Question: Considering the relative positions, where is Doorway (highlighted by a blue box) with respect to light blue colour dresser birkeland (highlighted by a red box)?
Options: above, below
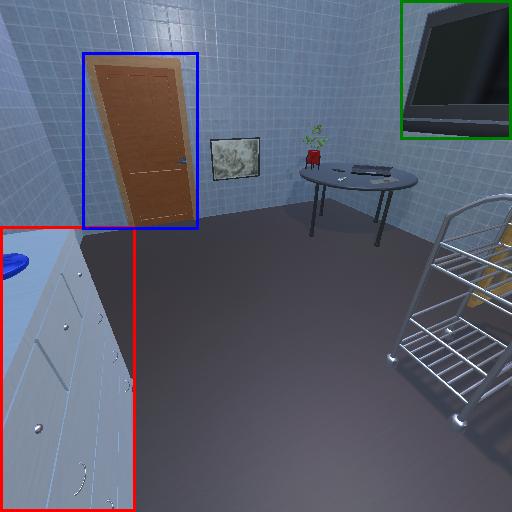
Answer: above